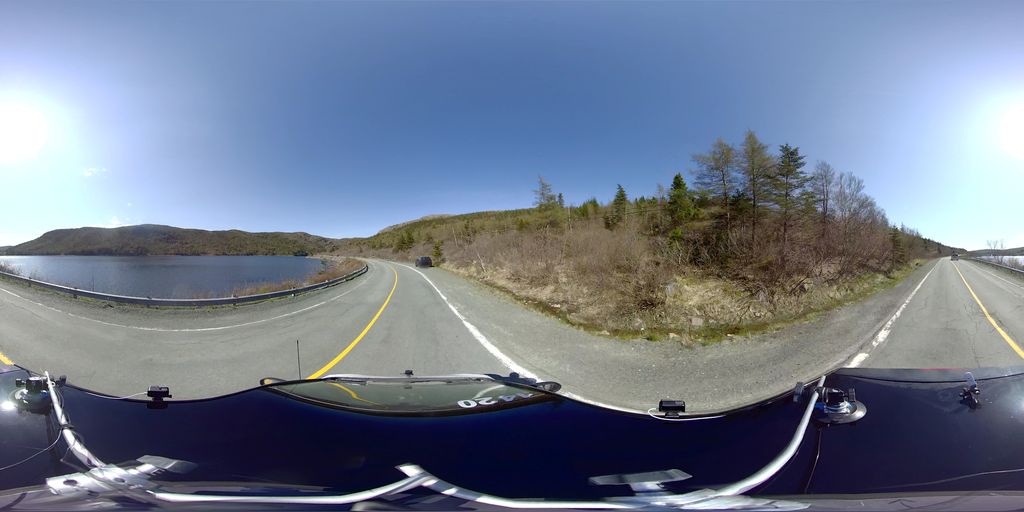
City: st_johns